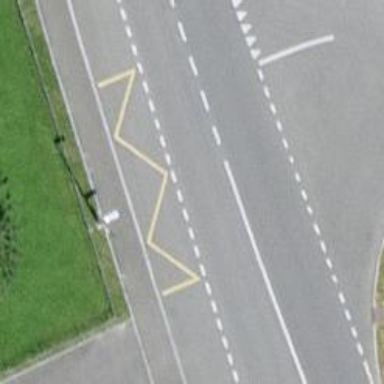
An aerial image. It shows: Bus stop with platform for public transport.